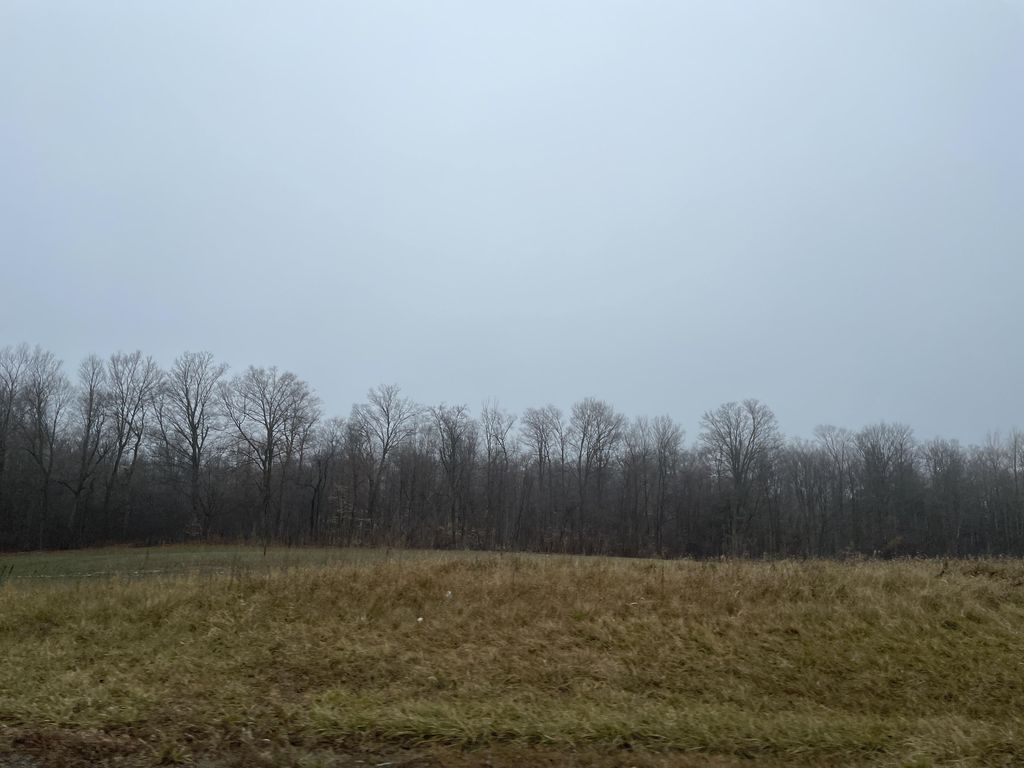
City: kitchener-waterloo